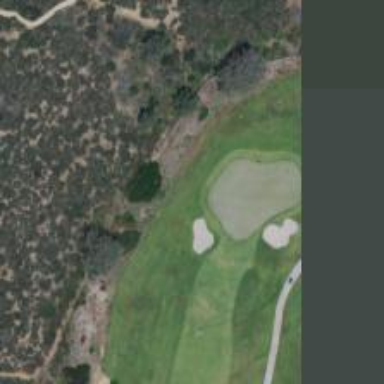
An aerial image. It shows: View of golf hole.